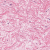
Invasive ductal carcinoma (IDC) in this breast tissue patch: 0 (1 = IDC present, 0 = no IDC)